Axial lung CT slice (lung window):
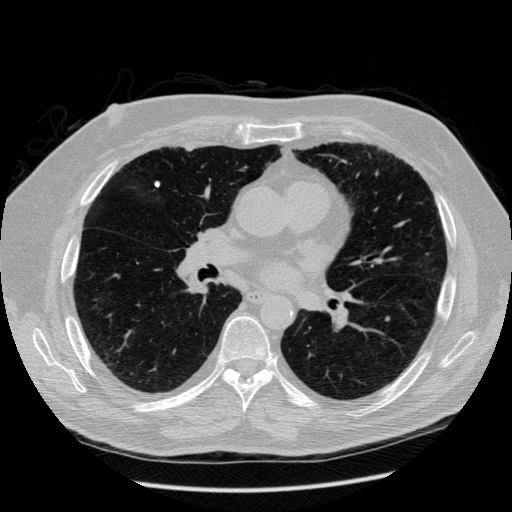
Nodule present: yes
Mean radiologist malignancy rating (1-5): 1